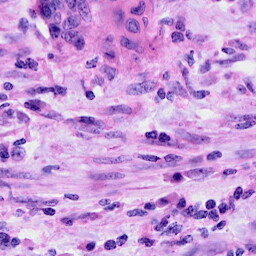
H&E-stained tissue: Cervix